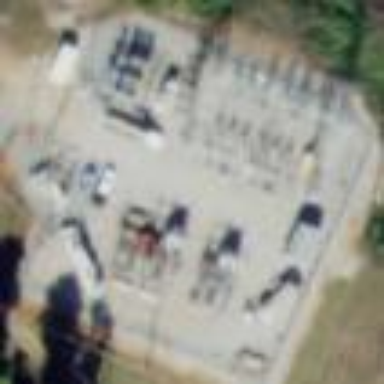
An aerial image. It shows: Distribution level power substation enclosed by fence.